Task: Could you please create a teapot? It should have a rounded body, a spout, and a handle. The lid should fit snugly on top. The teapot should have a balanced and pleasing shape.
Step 16:
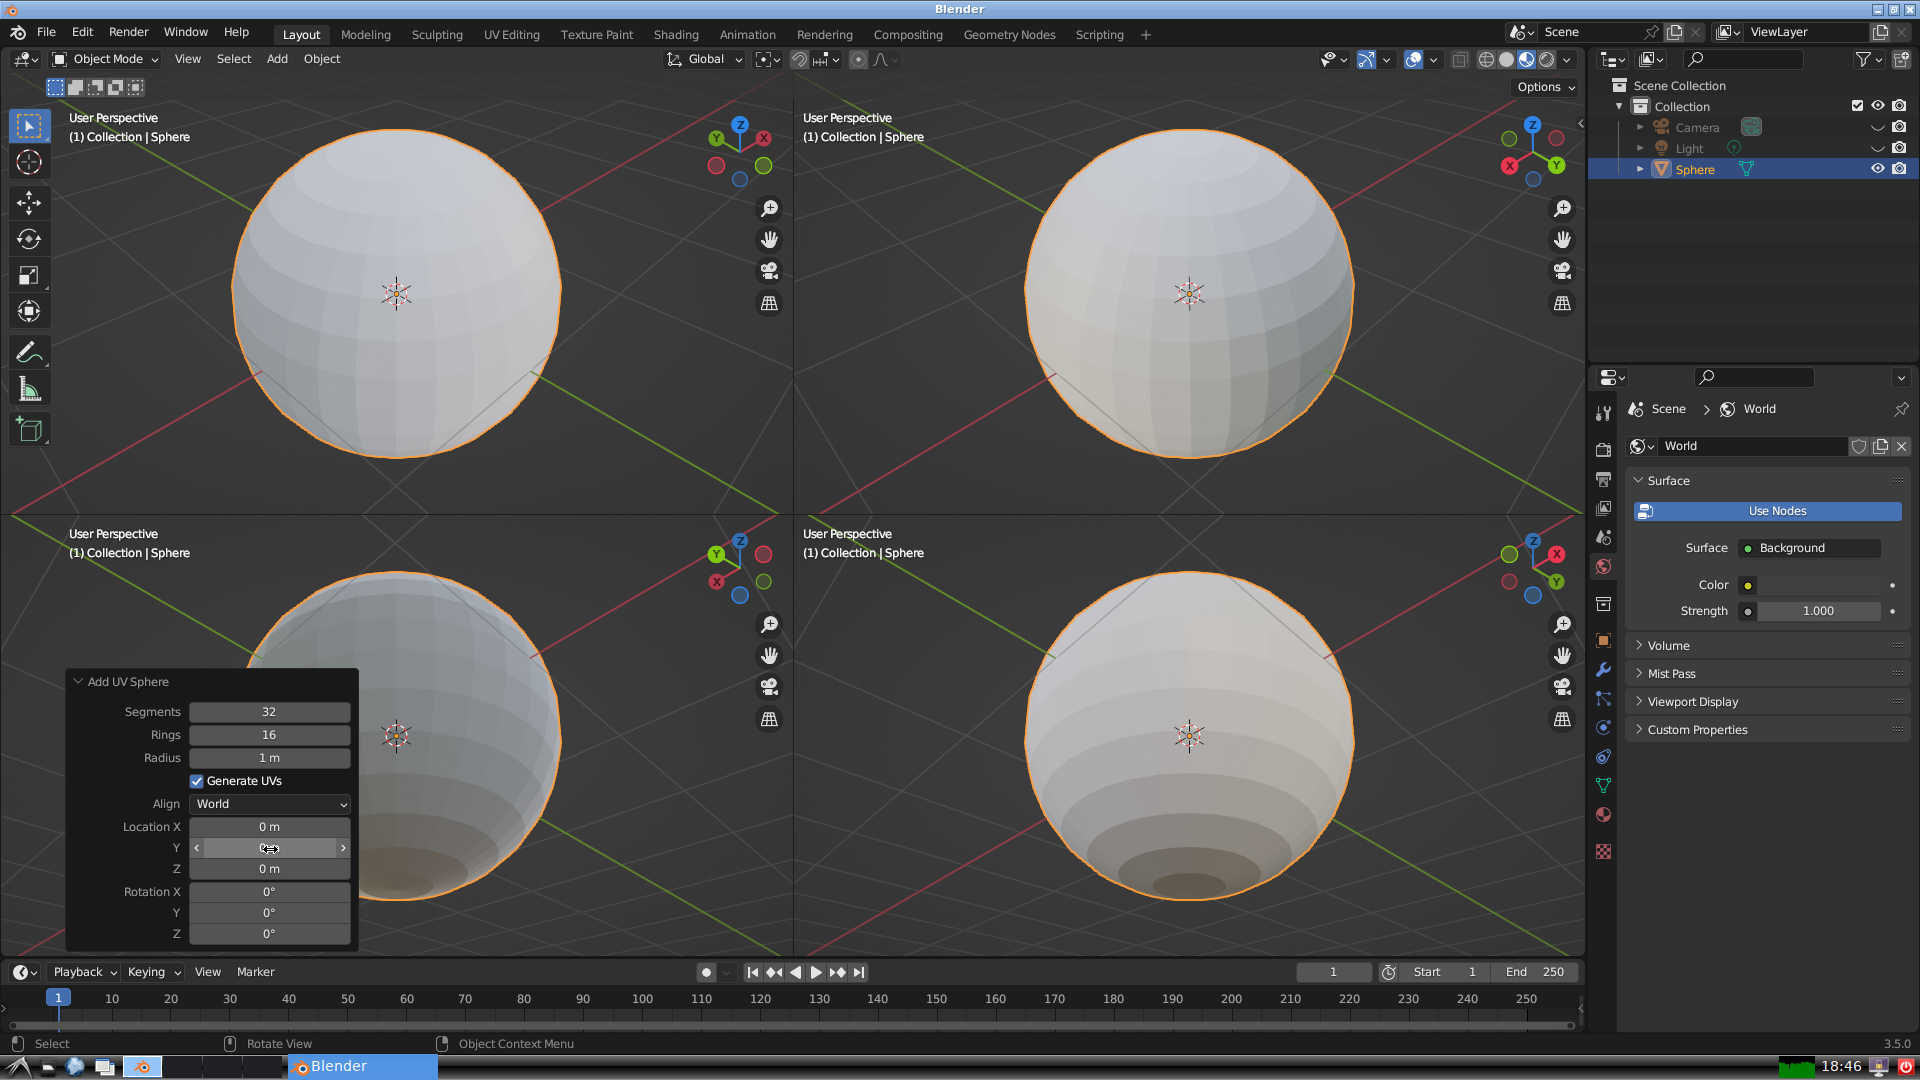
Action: click: no